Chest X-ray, PA view. Patient: 69 years old, sex M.
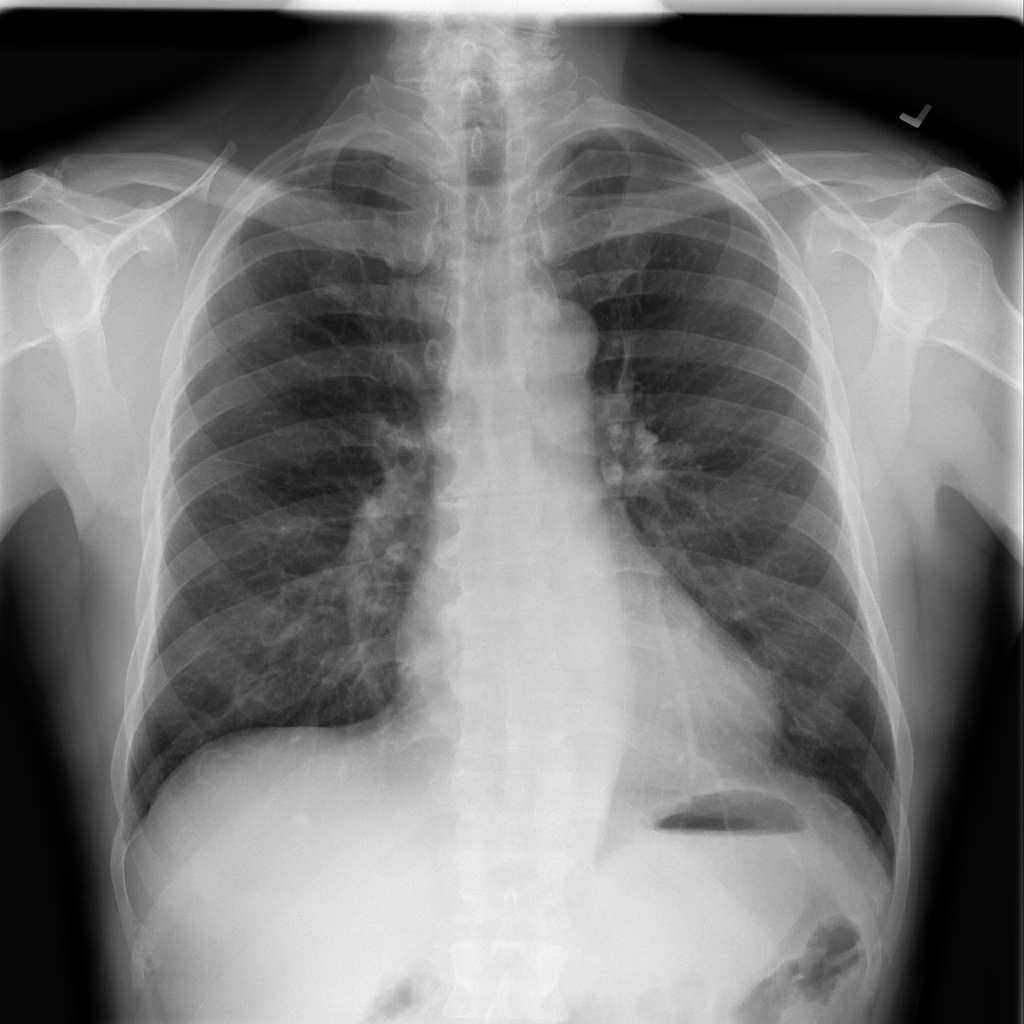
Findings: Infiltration